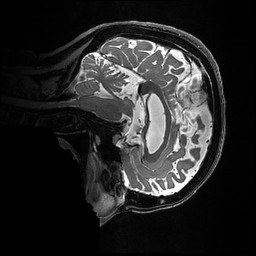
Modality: T2w
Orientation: sagittal
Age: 65
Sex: female
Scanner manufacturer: ge
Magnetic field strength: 3 T
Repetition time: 3.202 s
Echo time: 0.06429 s